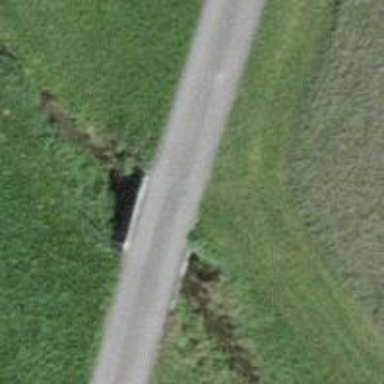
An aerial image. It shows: Service road with asphalt surface on bridge.